Question: I have been looking all around for a couple of days and testing different samples but I have not been able to figure this out and I hope someone knows an answer to this, thanks a lot. I am creating a chart and populating the data from my db. I am looking for a way to make it redraw the chart every 5 seconds. I have tried using setInterval and setTimeout and charts.redraw() and other solutions I have found reading several different samples, but haven't managed to get it working.
I have the following code:
'''
$(function () {
var reports= new Highcharts.Chart({
chart: {
renderTo: "reports",
defaultSeriesType: "area"
},
plotOptions: {
series: {
color: "#1875d3",
fillOpacity: 0.1,
lineWidth: 4,
marker: {
radius: 5,
lineWidth: 1,
lineColor: "#FFFFFF"
}
}
},
series: [{
name: "Reports",
data: <%= seriesarray %>
}],
yAxis: {
title: {
text: null
},
labels: {
x: 15,
y: 15,
style: {
color: "#999999",
fontWeight: "bold",
fontSize: "10px"
}
},
gridLineColor: "#e7e7e7"
},
xAxis: {
gridLineColor: "#e7e7e7",
labels: {
x: 15,
y: -5,
style: {
color: "#268ccd",
fontSize: "10px"
}
},
categories: <%= categoriesarray %>
},
tooltip: {
formatter: function () {
return "Visits: " + this.y;
},
borderColor: "#333333"
},
credits: false,
title: false,
exporting: false,
legend: false
});
});
'''
In the codebehind I have a method that gets the data from my db and converts the result into JSON:
e.g.
'''
JavaScriptSerializer jss = new JavaScriptSerializer();
seriesarray = jss.Serialize(value1);
categoriesarray = jss.Serialize(value2);
'''
I also created a different version calling a web service as follow:
'''
$().ready(function () {
Highcharts.setOptions({
global: {
useUTC: false
}
});
$('#container').highcharts({
chart: {
type: 'spline',
animation: Highcharts.svg, // don't animate in old IE
marginRight: 10,
events: {
load: function() {
// set up the updating of the chart each second
//var series = this.series[0];
//var seriesData = getData();
setInterval(function() {
var chart = $('#container').highcharts();
chart.series[0].setData(getData(), true);
//setTimeout(getData, 500);
}, 1000);
}
}
},
xAxis: {
gridLineColor: "#e7e7e7",
labels: {
x: 15,
y: -5,
style: {
color: "#268ccd",
fontSize: "10px"
}
},
},
yAxis: {
title: {
text: null
},
labels: {
x: 15,
y: 15,
style: {
color: "#999999",
fontWeight: "bold",
fontSize: "10px"
}
},
gridLineColor: "#e7e7e7"
},
tooltip: {
headerFormat: '<span style="font-size:10px">{point.key}</span><table>',
pointFormat: '<tr><td style="color:{series.color};padding:0">{series.name}: </td>' +
'<td style="padding:0"><b>{point.y:.1f} mm</b></td></tr>',
footerFormat: '</table>',
shared: true,
useHTML: true
},
plotOptions: {
series: {
color: "#1875d3",
fillOpacity: 0.1,
lineWidth: 4,
marker: {
radius: 5,
lineWidth: 1,
lineColor: "#FFFFFF"
}
}
},
series: getData()
});
function getData() {
var retvalue;
$.ajax({
url: 'Test.aspx/getData',
data: [],
dataType: 'json',
type: 'POST',
async: false,
contentType: "application/json; charset=utf-8",
success: function (data) {
retvalue = eval(data.d);
//setTimeout(getData, 2000);
},
cache: false,
error: function (xhr, ajaxOptions, thrownError) {
var errorData = JSON.parse(xhr.responseText);
$.each(errorData, function (key, value) {
if (key == 'Message') {
alert(value);
retvalue = "0";
}
});
}
})
return retvalue;
}
});
'''
The chart draws just fine in both examples but it doesn't update in real time which is what I need. On my second example, I actually not getting the categories showing in the xAxis because I couldn't find the syntax to add that to the second version.
Anyone knows how can I get the chart to draw again so it gets the real time data from my db?
This is now the closest I am from getting this done after spending the weekend figuring the syntax out:
'''
var chart;
var c = [];
var d = [];
$(document).ready(function () {
chart = new Highcharts.Chart({
chart: {
renderTo: 'container',
defaultSeriesType: 'spline',
events: {
load: getData
}
},
title: {
text: 'Live data'
},
xAxis: {
categories: c
},
yAxis: {
title: {
text: 'Value'
}
},
series: [{
data: d
}]
});
});
/**
* Request data from the server, add it to the graph and set a timeout to request again
*/
function getData() {
$.ajax({
url: 'Test.aspx',
dataType: 'json',
success: function (data) {
var categories = [];
var seriesData = [];
$.each(data, function () {
categories.push(this.data);
seriesData.push(parseInt(this.count));
});
chart.xAxis[0].setCategories(categories);
chart.series[0].setData(seriesData);
setTimeout(requestData, 1000);
},
cache: false
});
}
'''
Test.aspx gets this from my DB:
19 Aug 1
20 Aug 0
21 Aug 2
22 Aug 3
23 Aug 1
24 Aug 0
25 Aug 0
then I convert this to JSON:
{"19 Aug":1,"20 Aug":0,"21 Aug":2,"22 Aug":3,"23 Aug":1,"24 Aug":0,"25 Aug":0,"26 Aug":0}
e.g. 19 Aug = horizontal data
1 = Vertical data
See below for what I get, no errors at all. Anyone knows how can I get the data to show now? thanks a lot

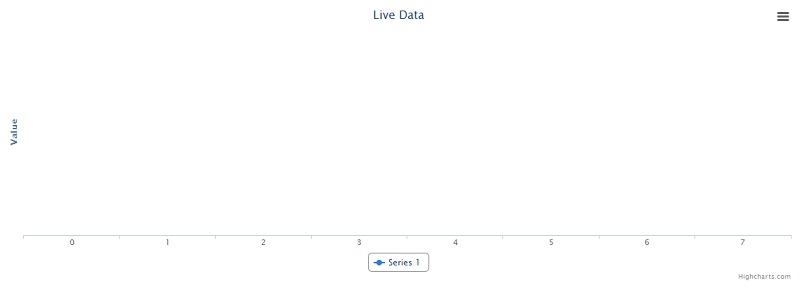
Answer: Try to change your for to this one:
'''
$.each(data, function (i, e) {
categories.push(i);
seriesData.push(parseInt(e));
});
'''